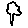
Label: tree